Question: I'm running an automation on mac and on ubunto (using cucumber, selenium web driver, junit)
during the automation I click a link with non http protocol
an "External protocol request" popup appears.

It blocks my test from testing the rest of the webpage.
How can I bypass it easily?
I have thought maybe to write a jar that does nothing and then register it to this external protocol, but it won't help as this popup will still appear.
Maybe using another browser can help?
Any other suggestions?
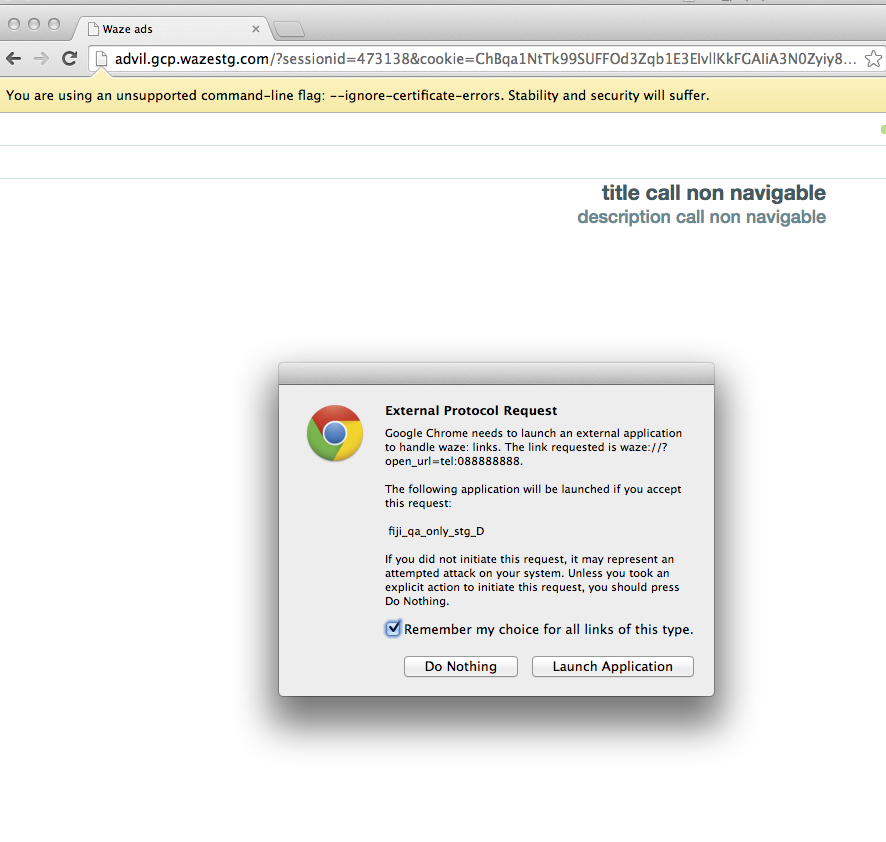
Answer: You have 2 possible options.
1) Is running a chrome with a predefined profile, where you have disabled protocol handling manually (via interface or config file) ("Local State" file in profile settings, you should add "waze": false in the appropriate section, you can search for "mailto" to know where is it).
2) Another way is to put put the setting in your tests' constructor before all your tests will start (I'll write an algo, because it depends on your framework and language):
- - - - -